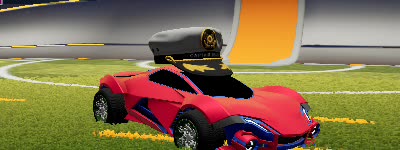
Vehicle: werewolf